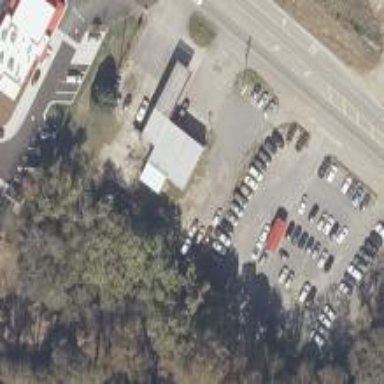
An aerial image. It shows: Convenience shop.